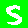
Digit: 5